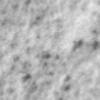
Label: no_change